Question: When I click my Like button, it does add the activity to my FB (per screenshot) but the count stays at zero (also per screenshot), why?
I've checked the Linter tool and everything looks to be fine.
The site is <URL>

Here is my code (MVC)
'''
<script src="http://connect.facebook.net/en_US/all.js#appId=@ConfigurationManager.AppSettings["FacebookAppId"]&amp;xfbml=1" type="text/javascript"></script>
<div id="fb-root"></div>
<div class="fb-like" data-href="http://www.findcuro.com" data-send="false" data-width="450" data-show-faces="true" data-layout="button_count"></div>
'''
Thanks
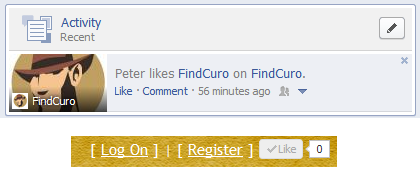
Answer: The problem is the like button.
'''
<div class="fb-like" data-href="http://www.FindCuro.com" data-send="false" data-width="450" data-show-faces="false" data-layout="button_count"></div>
'''
You shouldn't be using "FindCuro.com" (note the capital letters)
If you check <URL> you'll see two shares
If you check <URL> you won't see any shares
Facebook is checking the second one.
try all lowercases.